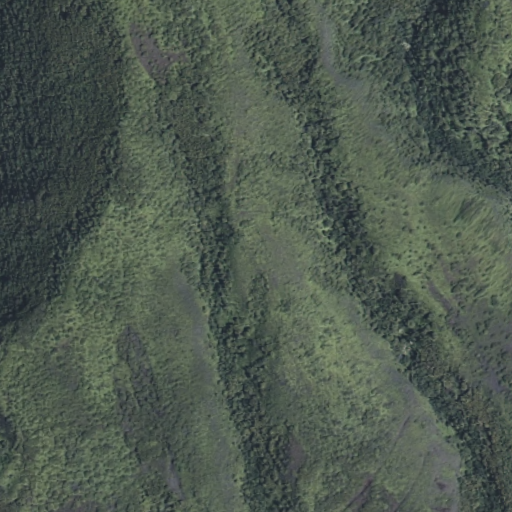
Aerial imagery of mountain in Hawaii named Kalua‘aha containing only unknown